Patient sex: M
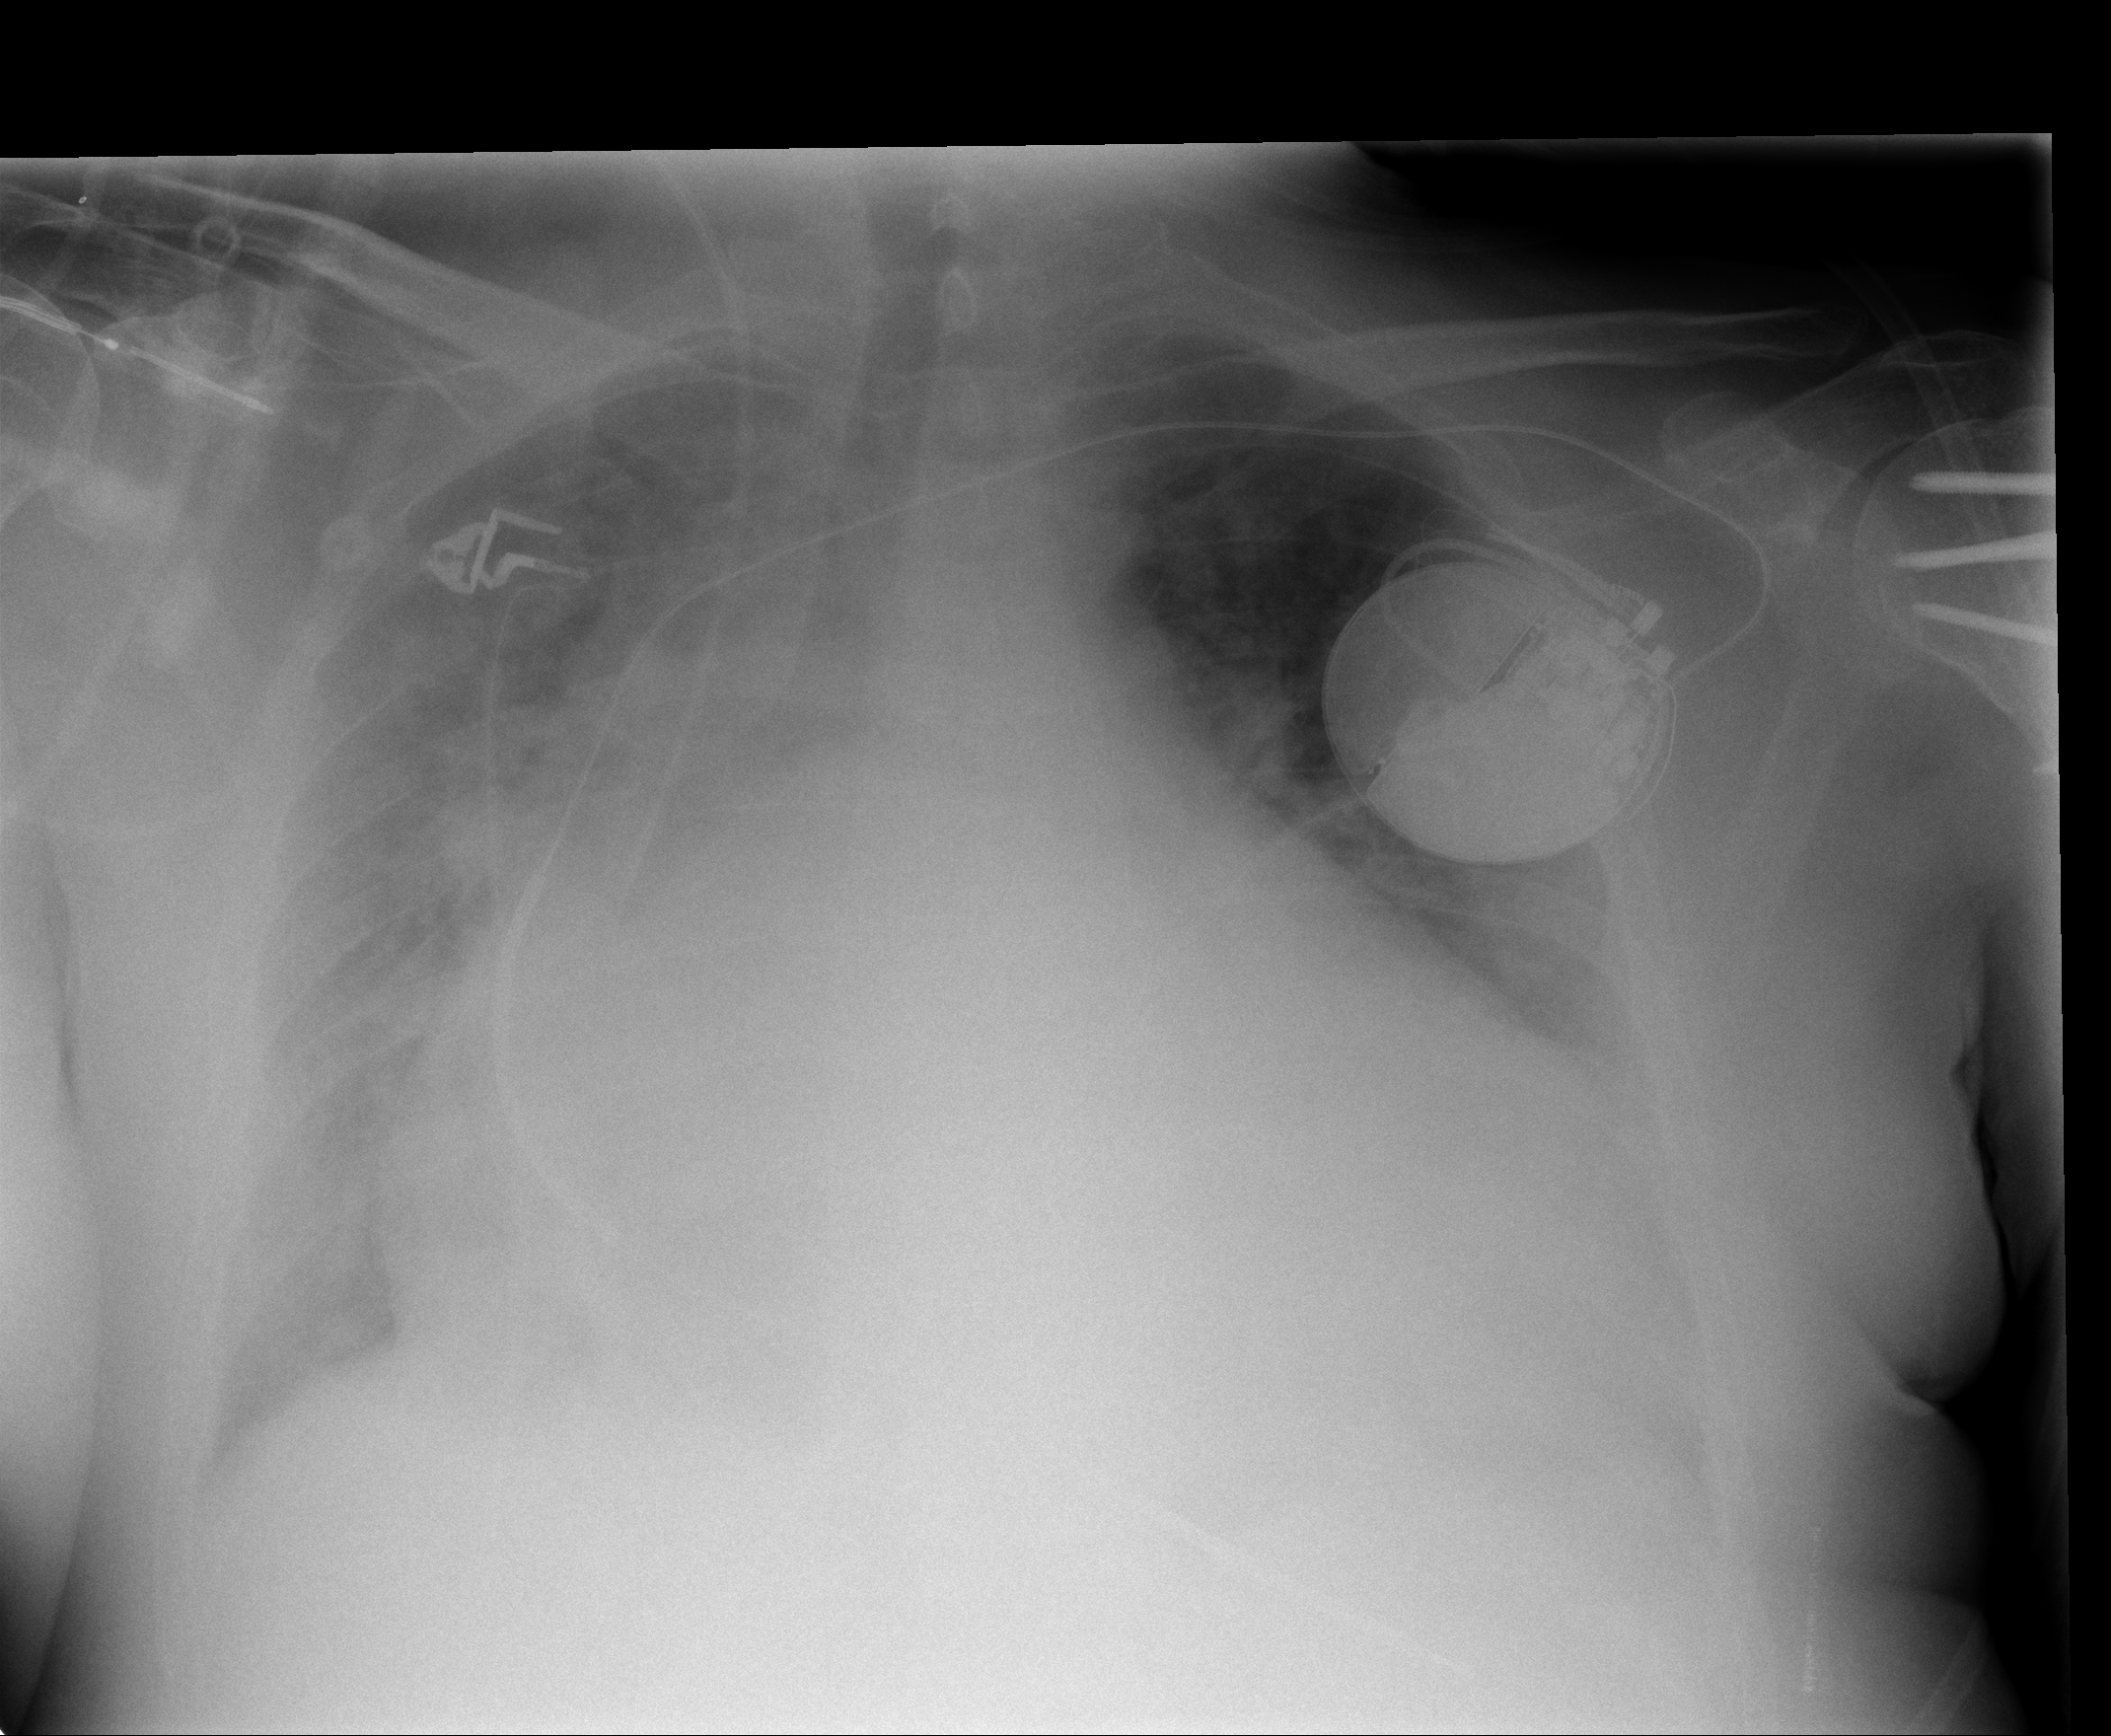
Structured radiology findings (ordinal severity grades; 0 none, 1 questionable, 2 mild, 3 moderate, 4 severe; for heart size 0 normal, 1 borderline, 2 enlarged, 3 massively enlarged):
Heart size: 3
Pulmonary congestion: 2
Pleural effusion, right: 2
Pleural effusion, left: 2
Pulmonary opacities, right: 2
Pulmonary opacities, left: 0
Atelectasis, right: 2
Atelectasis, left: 2